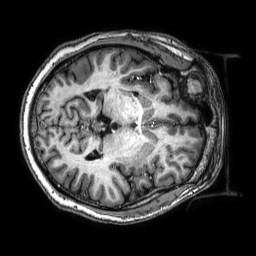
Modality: T1w
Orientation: axial
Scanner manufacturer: philips
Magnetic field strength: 3 T
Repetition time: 0.008 s
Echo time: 0.003539 s